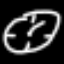
Label: clock